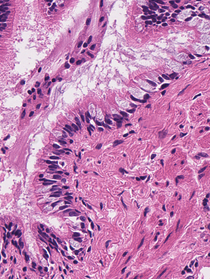
Tumor epithelial tissue: yes
Tumor-associated stroma tissue: yes
Normal tissue: no